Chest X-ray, PA view. Patient: 49 years old, sex M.
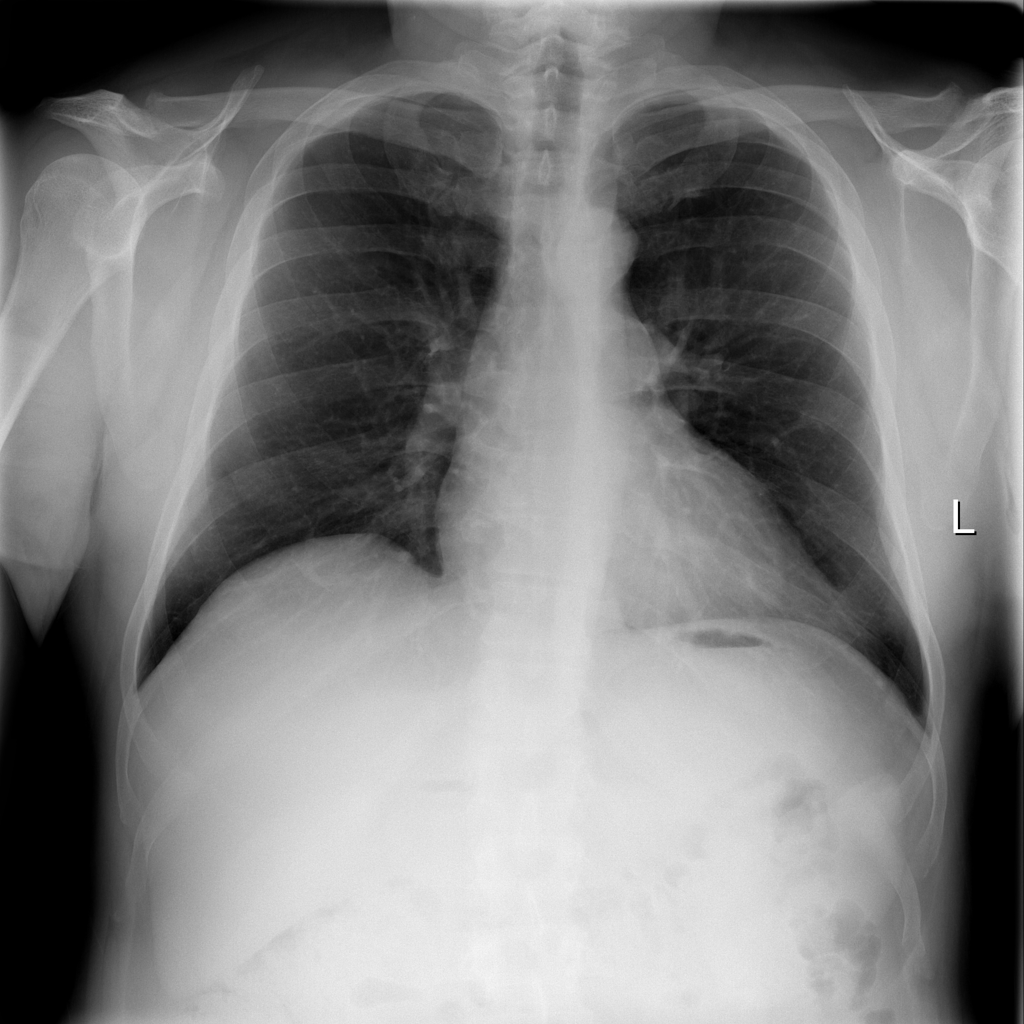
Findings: No Finding